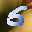
Label: 5